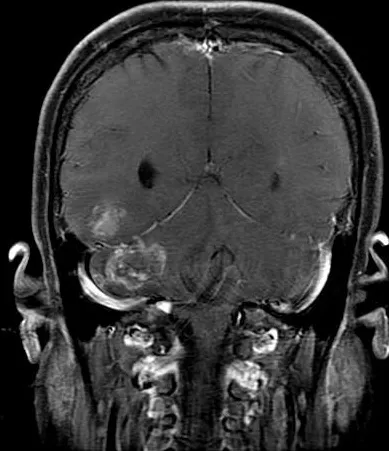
Brain MR imaging showed multiple heterogeneously enhanced lesions. The largest lesion, seen in the right cerebellar hemisphere, was later surgically resected.
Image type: radiology (mri)